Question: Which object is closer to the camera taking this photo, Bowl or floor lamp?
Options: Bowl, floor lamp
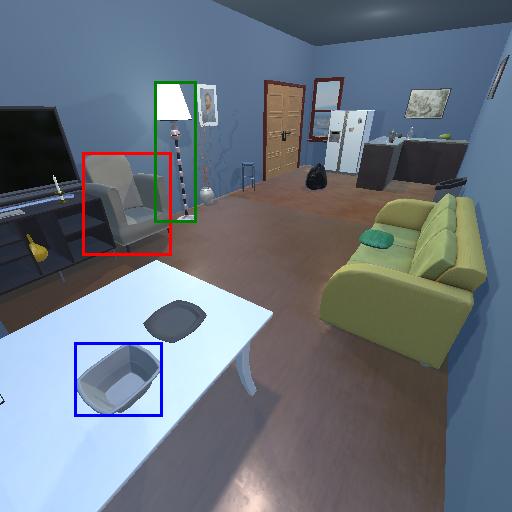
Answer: Bowl